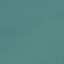
Land use / land cover: SeaLake